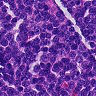
Metastatic tissue present: no